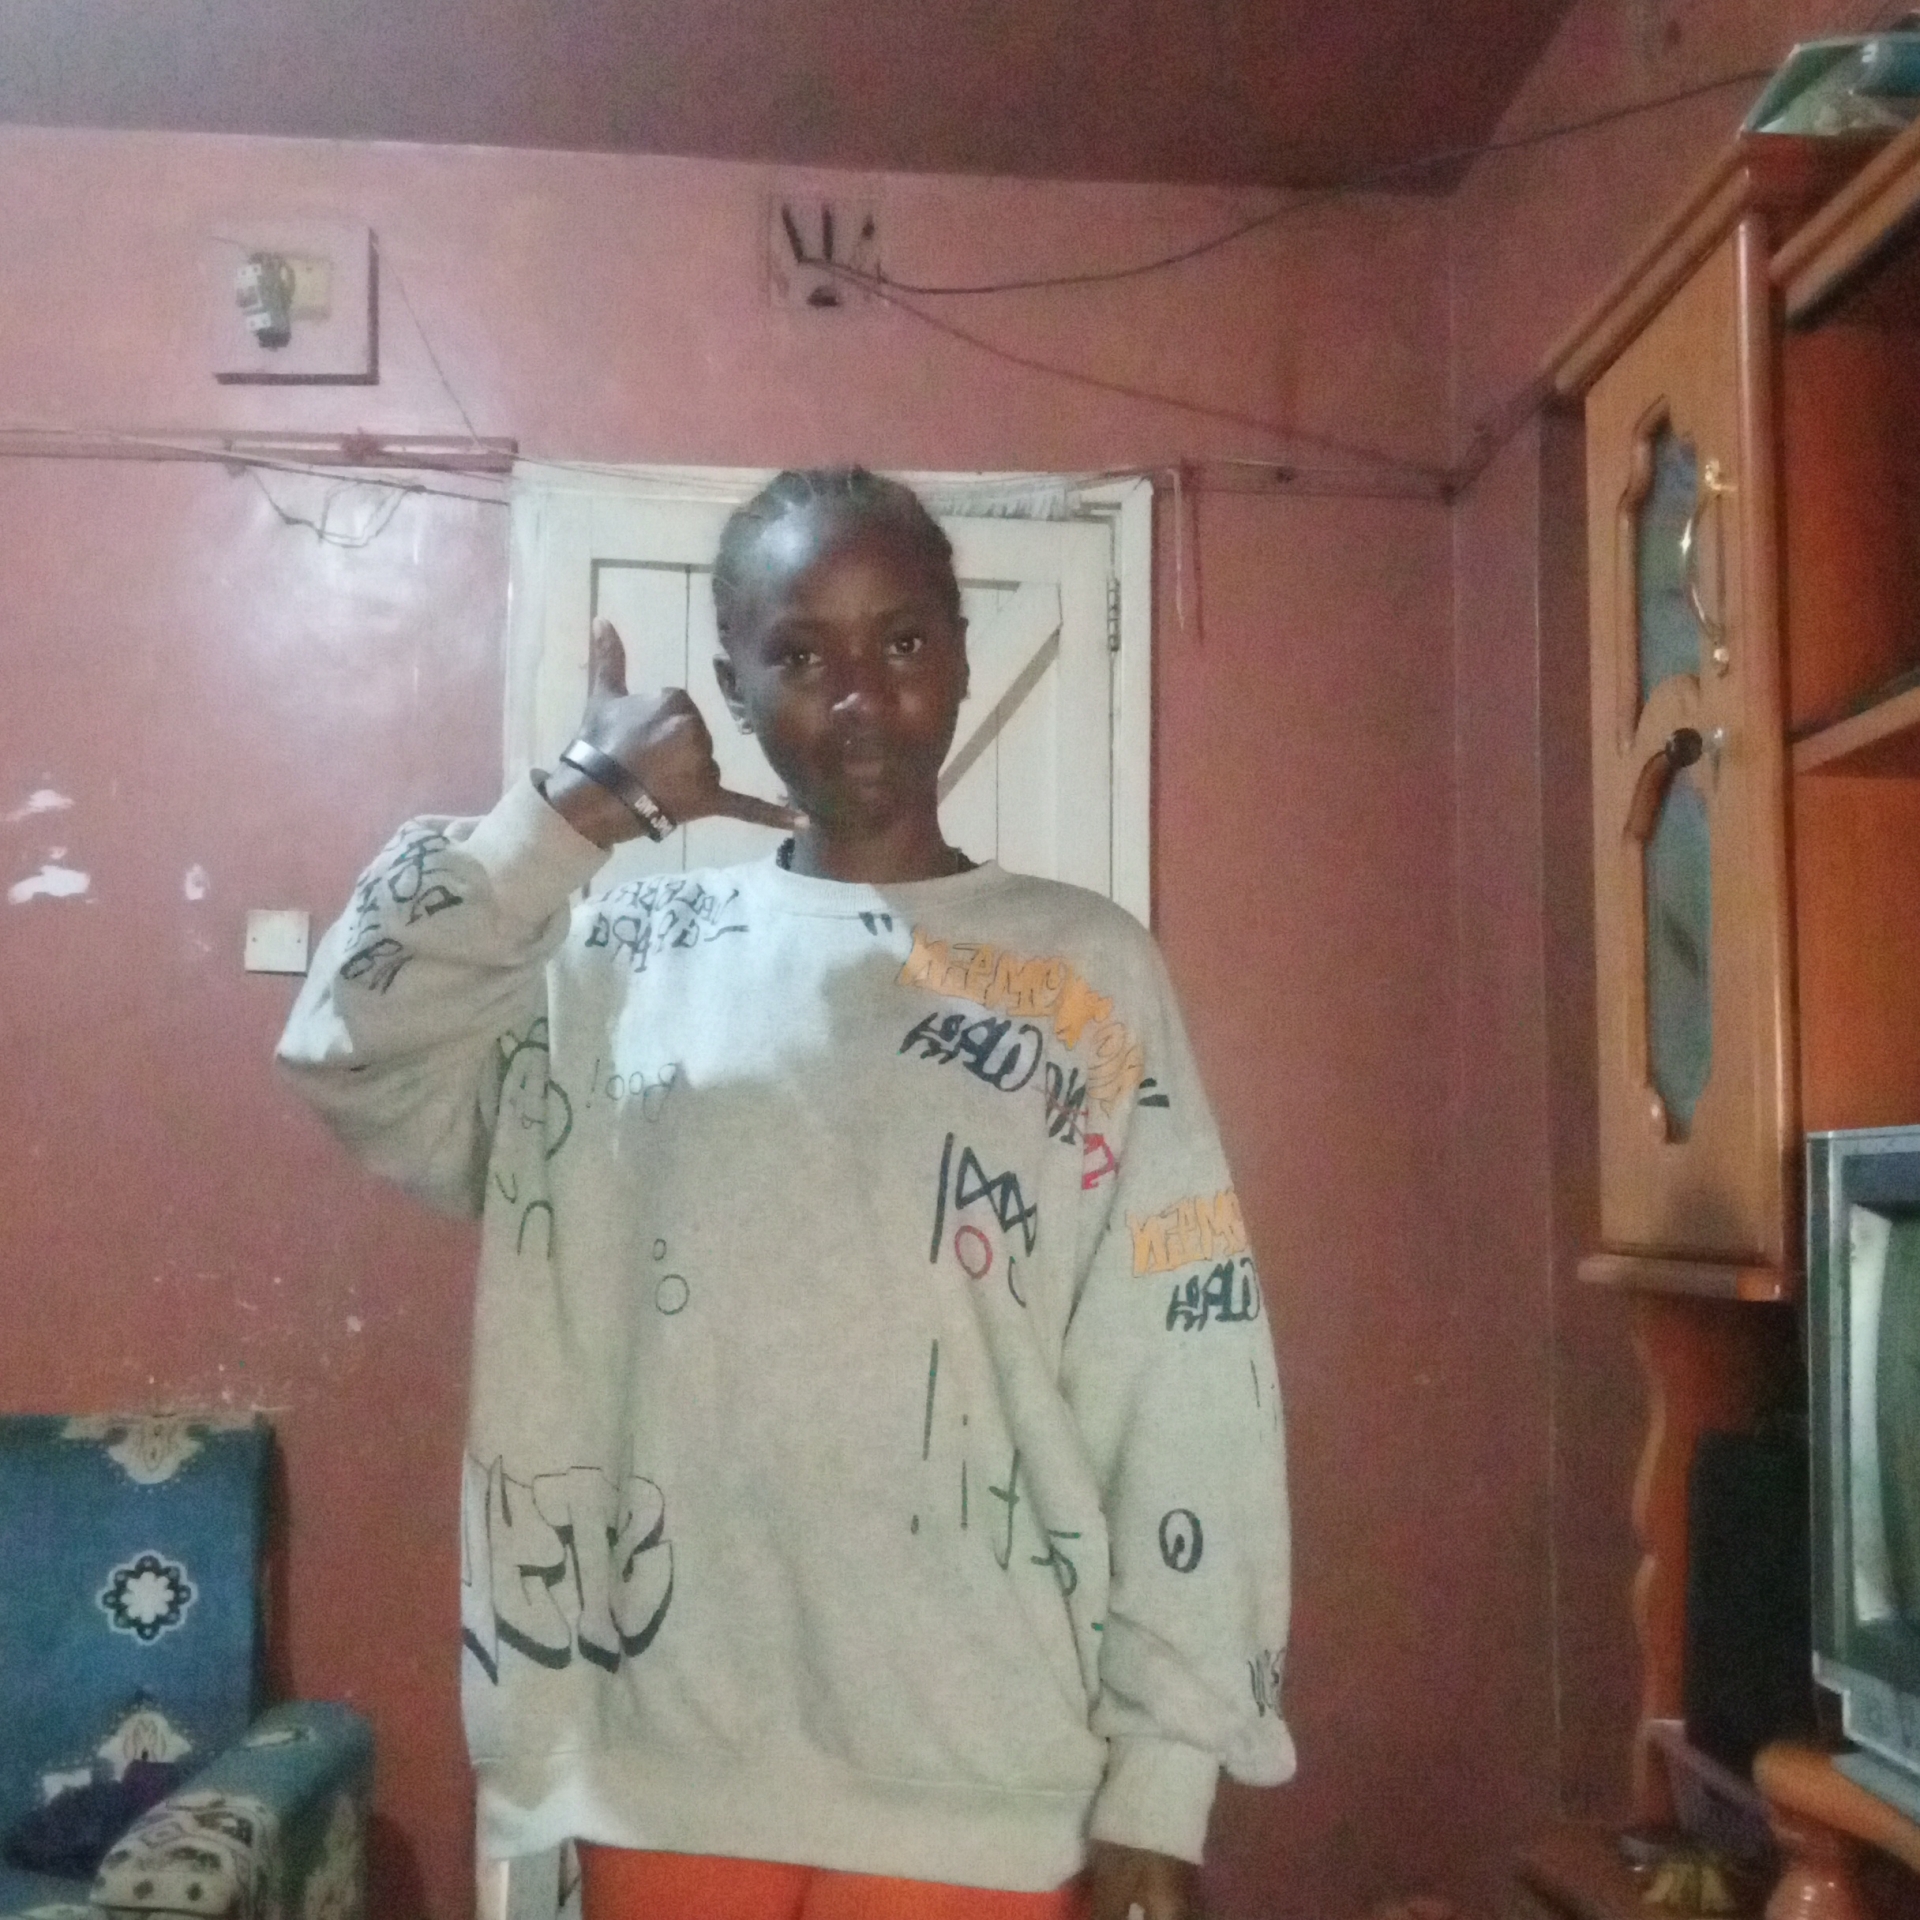
Label: noise